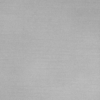
Label: dusty